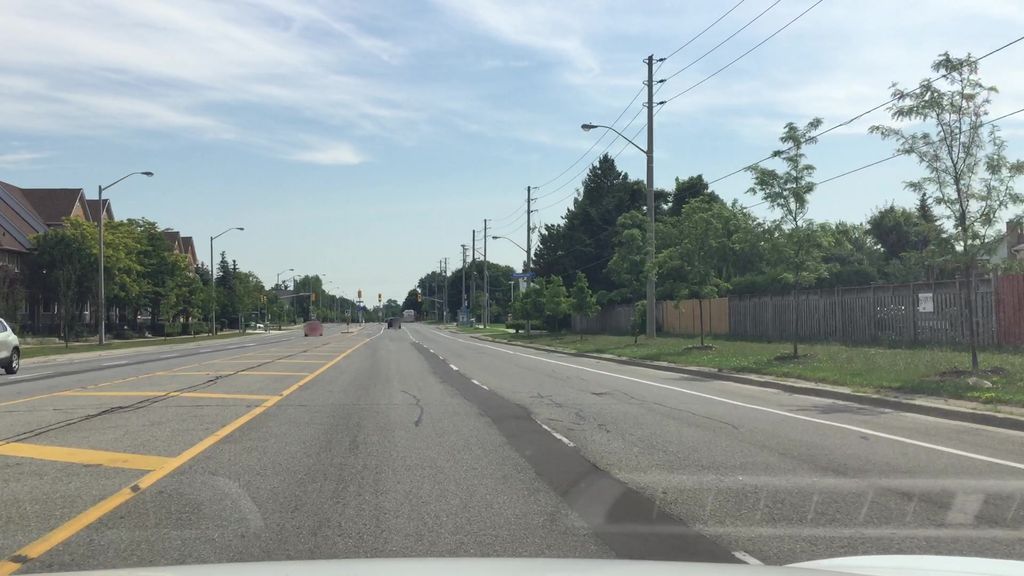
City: toronto